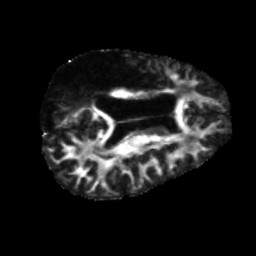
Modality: FA
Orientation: axial
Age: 43
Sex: male
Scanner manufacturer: siemens
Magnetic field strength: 3 T
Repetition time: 5.47 s
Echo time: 0.0854 s